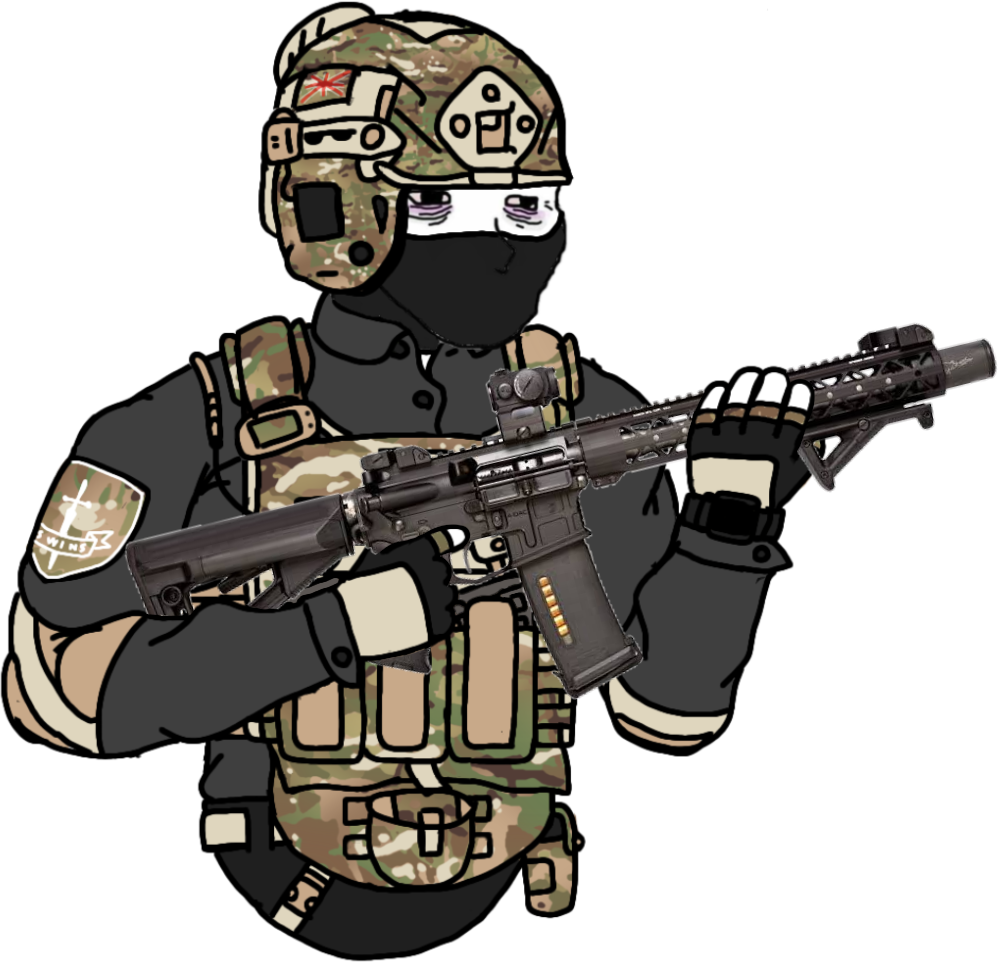
Label: 5_unsorted